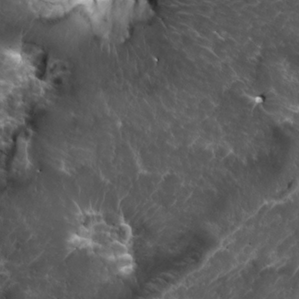
Label: non_frost